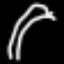
Label: palm tree